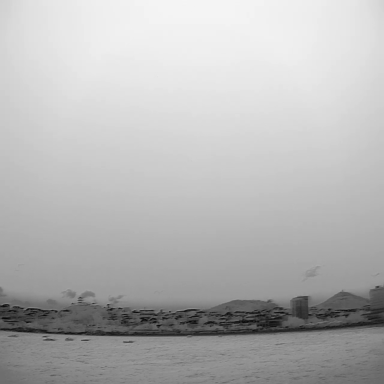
There are six bulk_carriers in the infrared image.